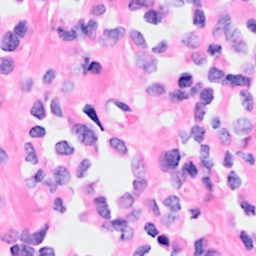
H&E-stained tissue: Breast